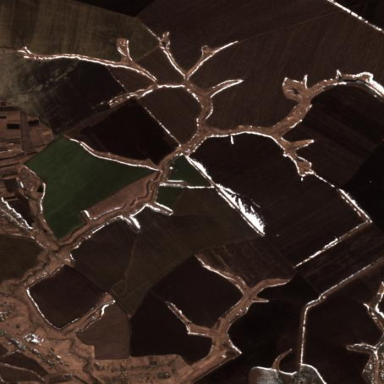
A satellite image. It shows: View of farmland.